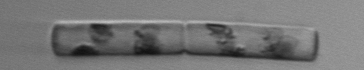
Label: Guinardia_delicatula